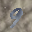
Label: 9